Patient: sex M, age 52
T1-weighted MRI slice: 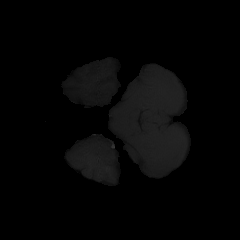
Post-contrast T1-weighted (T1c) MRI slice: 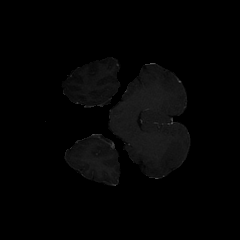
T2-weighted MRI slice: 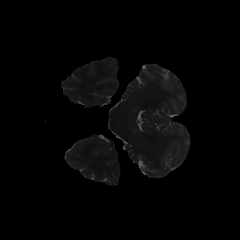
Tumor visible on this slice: no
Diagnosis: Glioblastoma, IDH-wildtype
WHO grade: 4